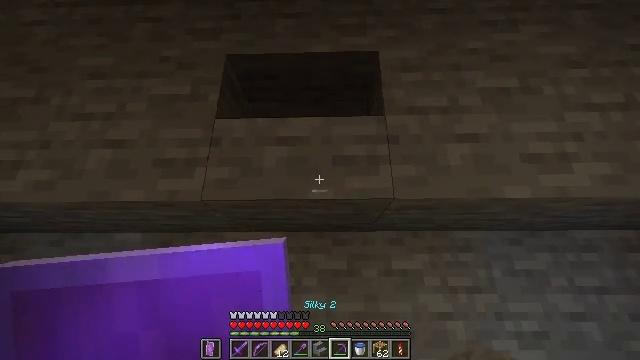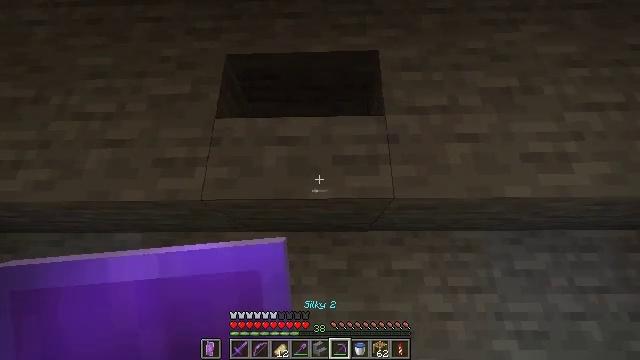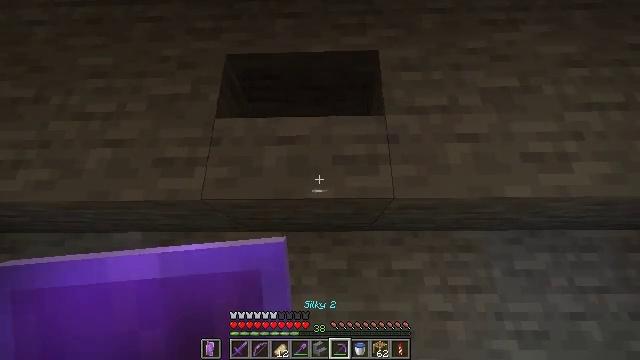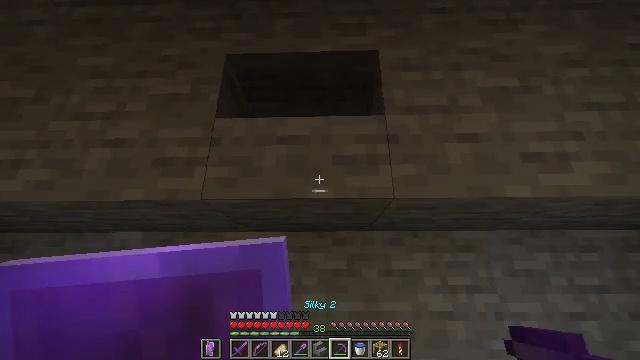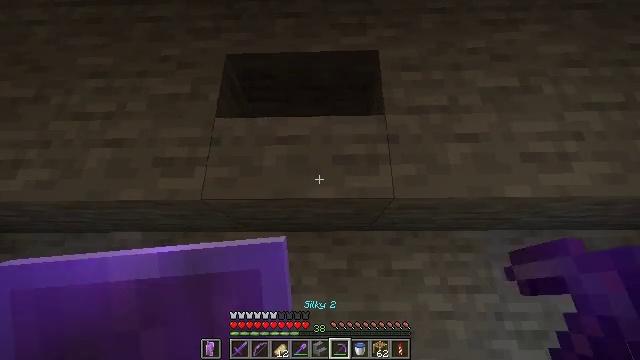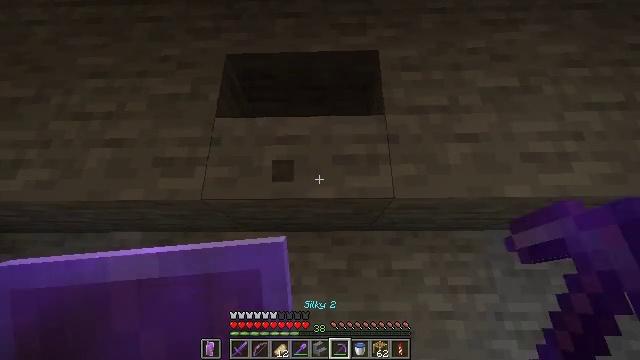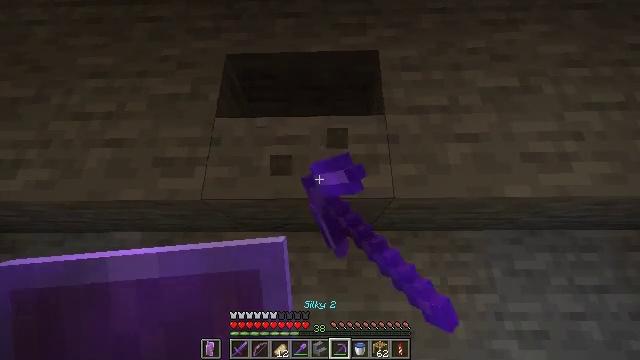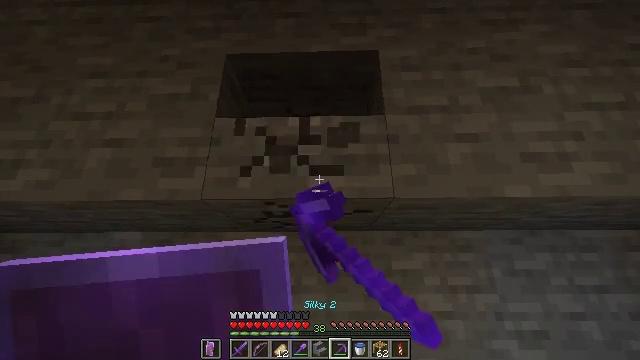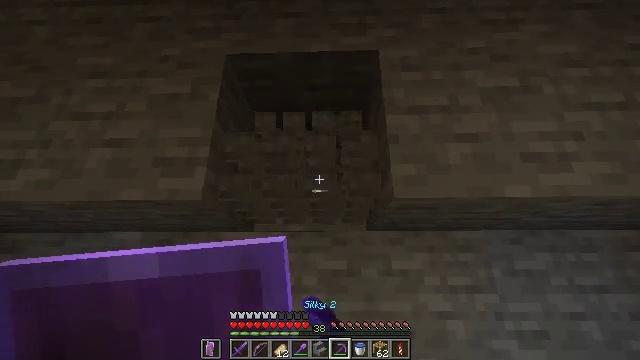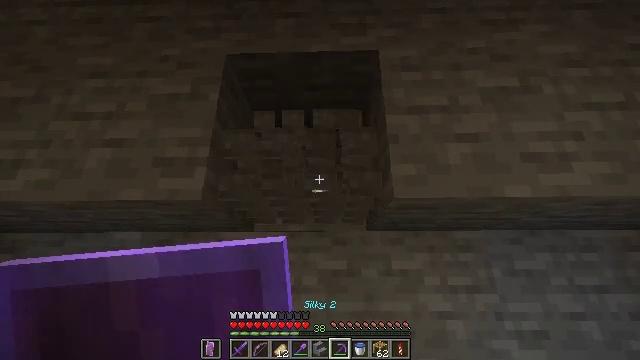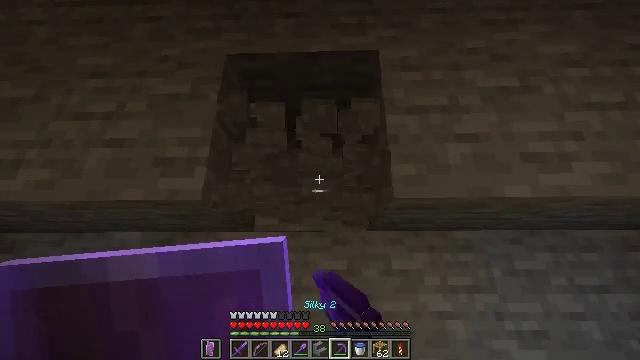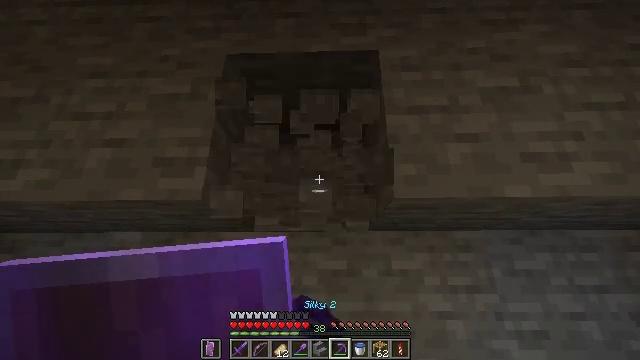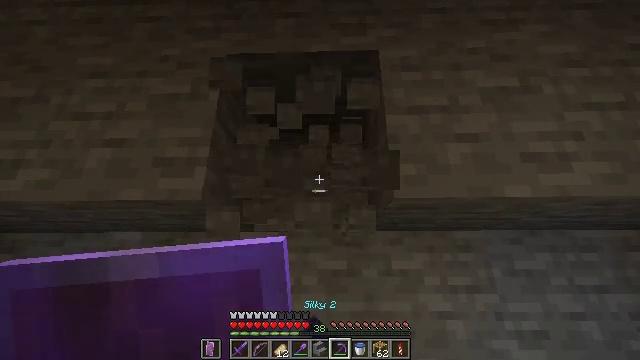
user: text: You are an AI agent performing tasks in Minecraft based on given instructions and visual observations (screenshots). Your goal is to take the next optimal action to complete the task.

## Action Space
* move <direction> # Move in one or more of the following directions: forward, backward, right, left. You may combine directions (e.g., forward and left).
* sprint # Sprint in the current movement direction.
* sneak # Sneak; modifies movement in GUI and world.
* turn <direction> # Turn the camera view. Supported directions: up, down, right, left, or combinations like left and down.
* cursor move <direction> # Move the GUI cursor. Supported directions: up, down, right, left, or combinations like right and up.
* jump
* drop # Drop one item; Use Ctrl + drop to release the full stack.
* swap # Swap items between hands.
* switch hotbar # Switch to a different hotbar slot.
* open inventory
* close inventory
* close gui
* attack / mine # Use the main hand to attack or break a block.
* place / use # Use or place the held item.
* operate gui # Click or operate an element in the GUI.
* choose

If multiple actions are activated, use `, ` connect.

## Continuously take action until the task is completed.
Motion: motion action
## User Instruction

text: Destroy the stone stairs to gather the blocks.
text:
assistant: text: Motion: no_op
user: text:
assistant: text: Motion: no_op
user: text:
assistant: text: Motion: no_op
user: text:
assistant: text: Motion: no_op
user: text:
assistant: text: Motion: attack / mine
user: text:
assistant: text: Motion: attack / mine
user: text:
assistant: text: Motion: attack / mine
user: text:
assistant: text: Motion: attack / mine
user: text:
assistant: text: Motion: attack / mine
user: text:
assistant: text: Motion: attack / mine
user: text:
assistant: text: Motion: no_op
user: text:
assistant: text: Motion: no_op
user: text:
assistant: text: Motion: no_op